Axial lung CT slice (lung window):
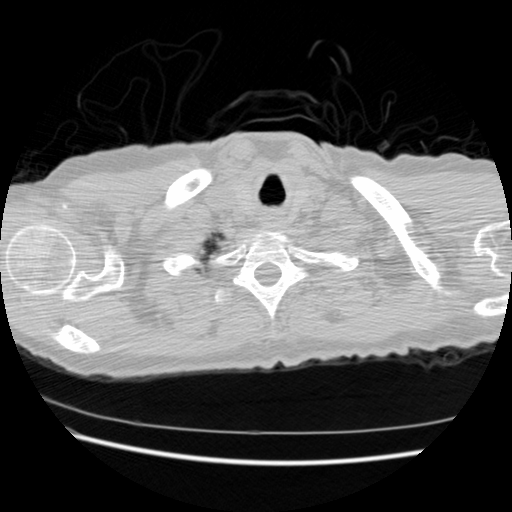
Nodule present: no